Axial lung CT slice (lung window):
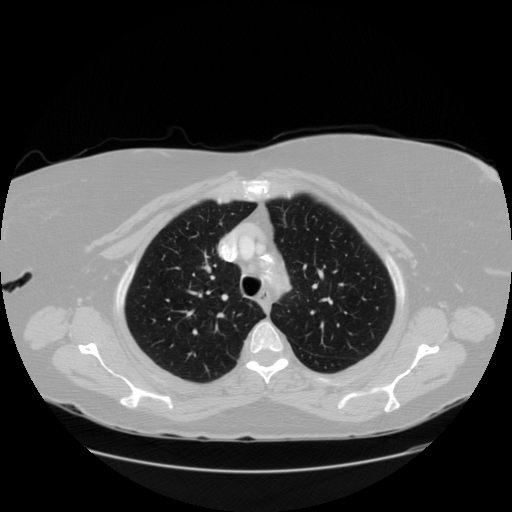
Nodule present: no